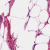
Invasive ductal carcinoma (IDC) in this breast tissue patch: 0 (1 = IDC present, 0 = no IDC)